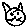
Label: cat